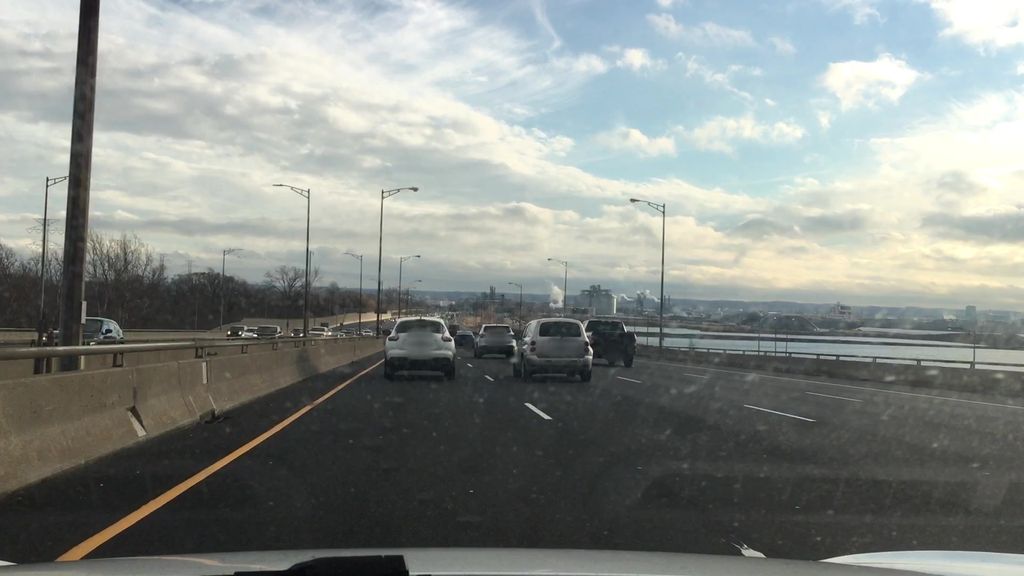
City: hamilton